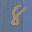
Label: 8